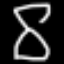
Label: hourglass